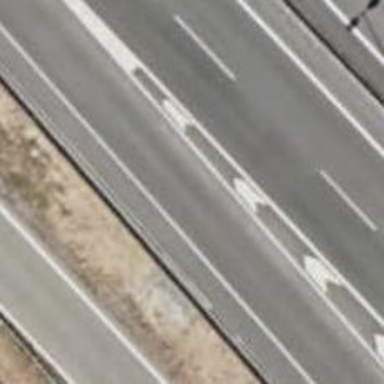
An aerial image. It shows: Trunk link highway.